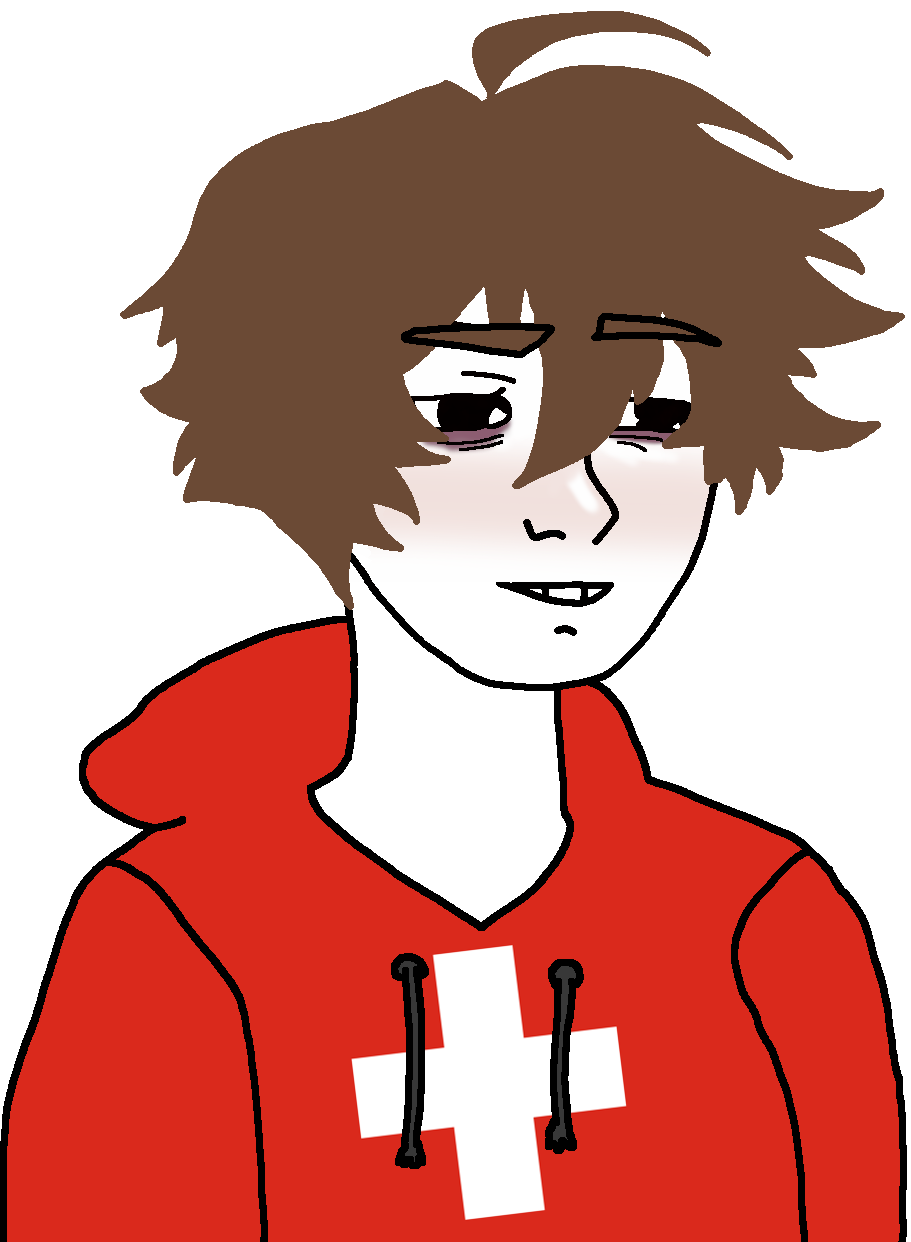
Label: 5_Twinkjak